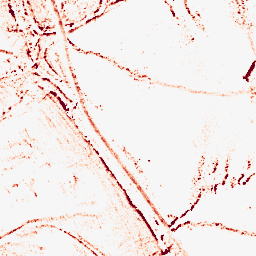
Category: morphological
Decomposition family: morphological_square
Decomposition parameters: operation: opening
size: 5
Upsampling method: quadratic
Upsampling parameters: scale: 2
Upsampling scale: 2